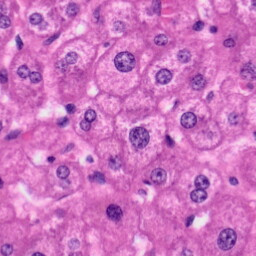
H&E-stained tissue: Liver